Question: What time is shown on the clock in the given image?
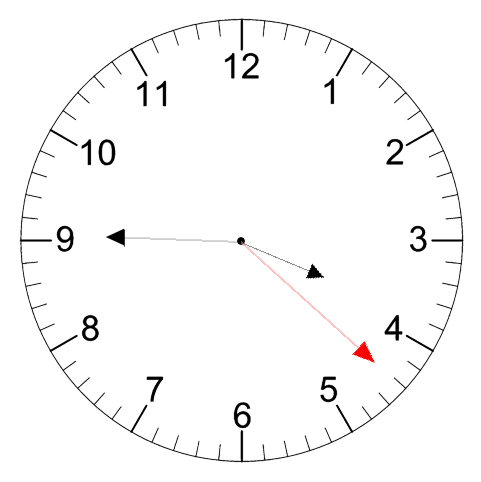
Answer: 03:45:22